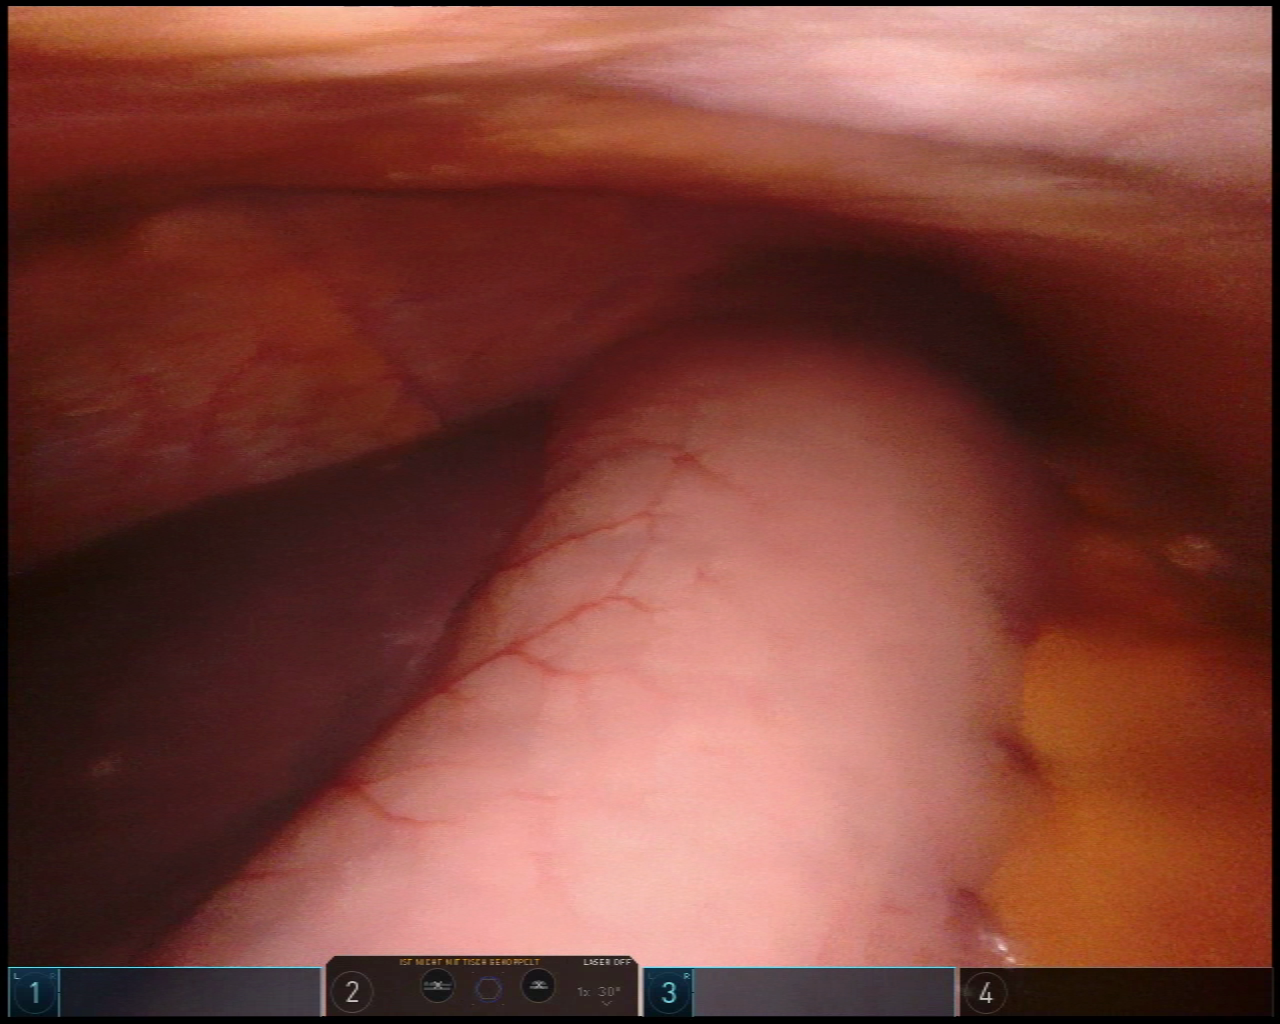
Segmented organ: liver
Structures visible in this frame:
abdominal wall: yes
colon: no
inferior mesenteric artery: no
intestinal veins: no
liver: yes
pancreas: no
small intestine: no
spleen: no
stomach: yes
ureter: no
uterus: no
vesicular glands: no